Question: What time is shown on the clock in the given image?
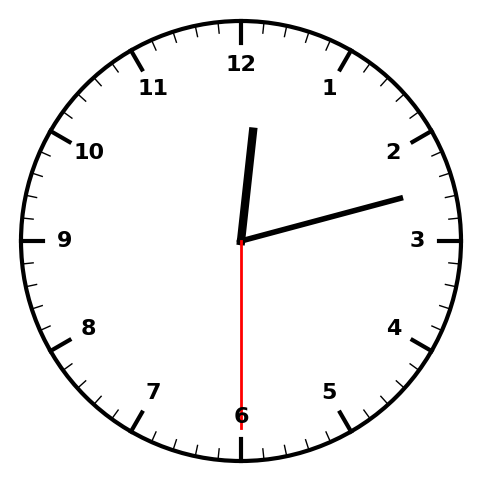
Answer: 12:12:30